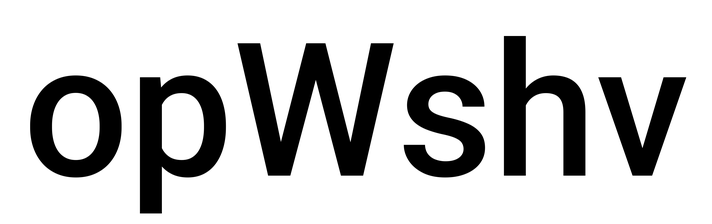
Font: Roboto_Medium